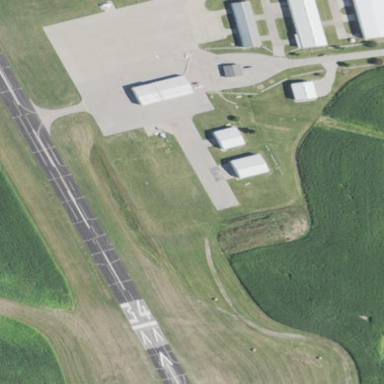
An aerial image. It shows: Apron at the airport.